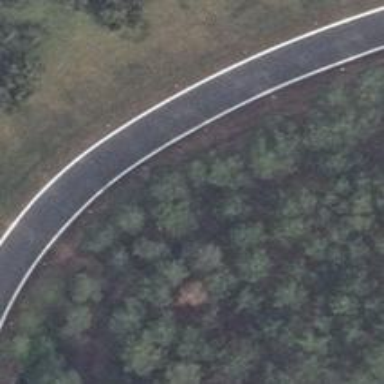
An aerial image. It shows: Asphalt motorway link.